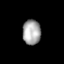
Tissue: prostate
Cell type: T cells
Senescence score: 0.3523
Nuclear area (px): 446
Mean DAPI intensity: 165.493